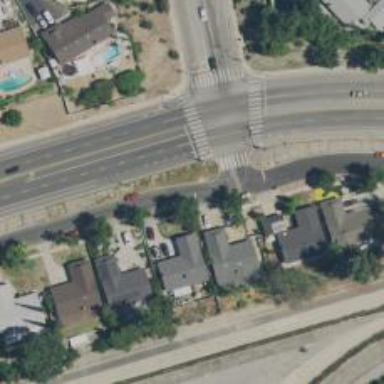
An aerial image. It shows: Stop road.